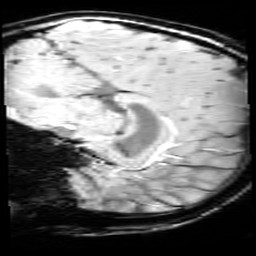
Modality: SWI
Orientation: sagittal
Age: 10
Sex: male
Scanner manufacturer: siemens
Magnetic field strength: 3 T
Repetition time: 0.027 s
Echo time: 0.02 s